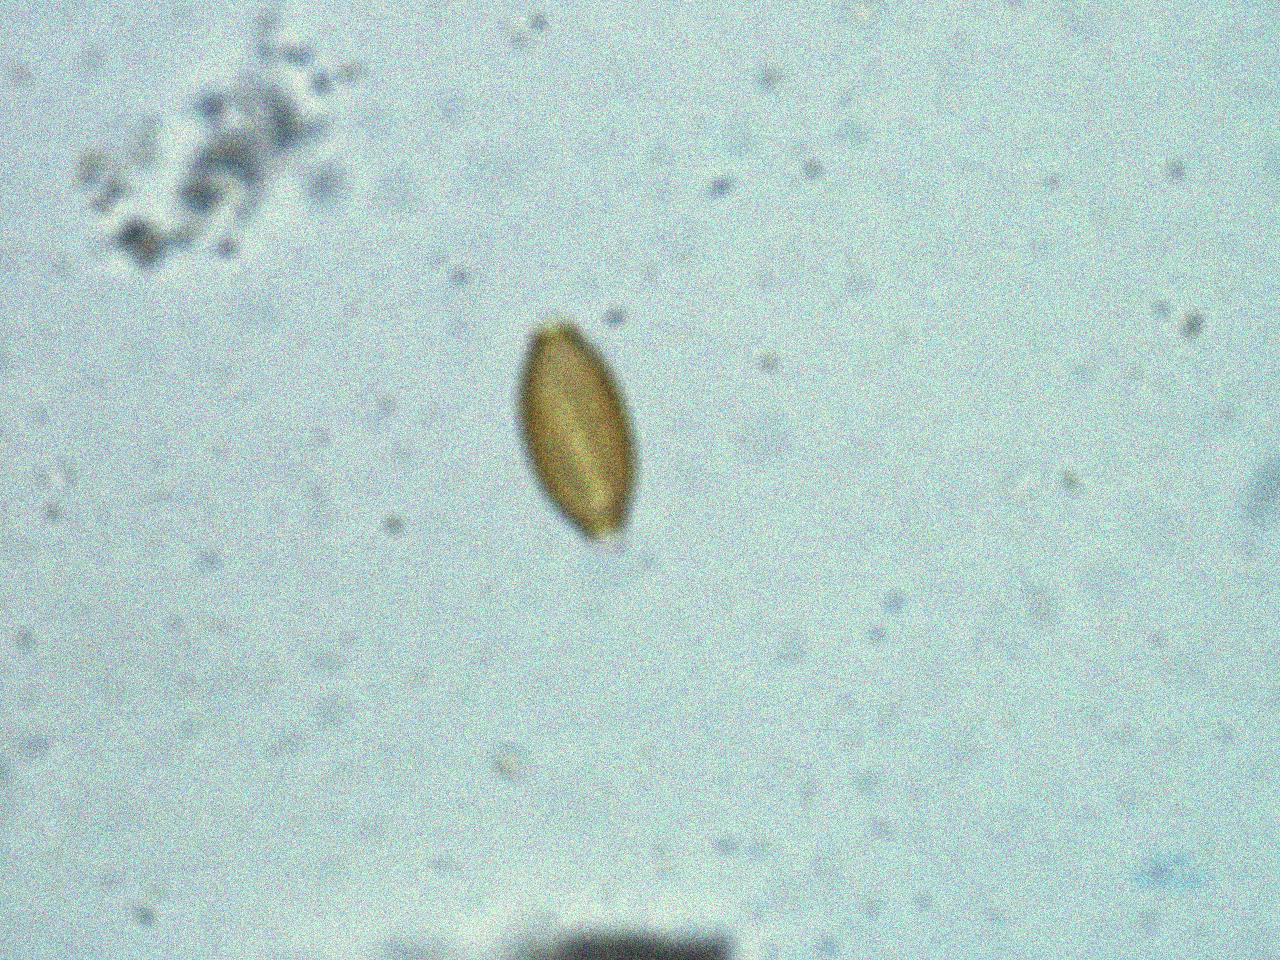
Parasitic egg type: Trichuris trichiura